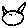
Label: cat